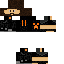
A male human skin with dark skin, wearing brown long hair dressed in a black hoodie and black pants, featuring a closed mouth.